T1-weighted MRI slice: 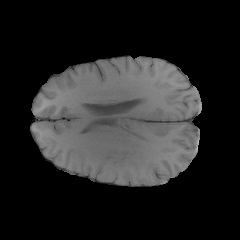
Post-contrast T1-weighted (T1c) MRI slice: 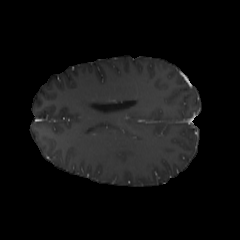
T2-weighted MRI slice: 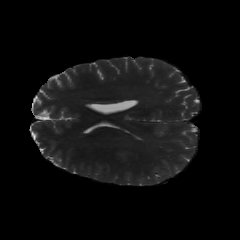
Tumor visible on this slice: no